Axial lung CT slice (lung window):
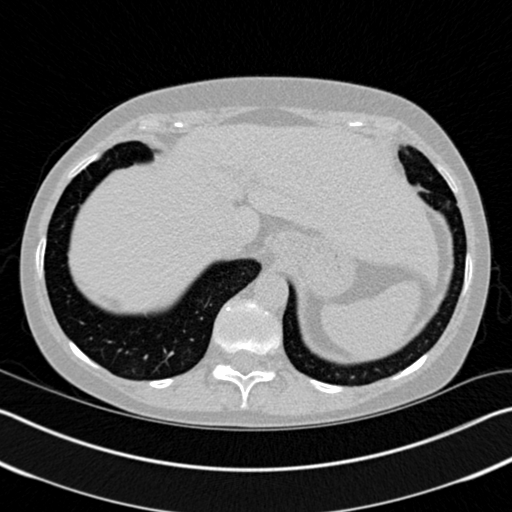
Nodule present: no